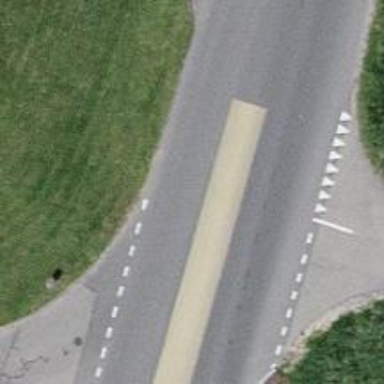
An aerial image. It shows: Secondary road with asphalt surface.